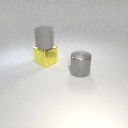
large gray metal cylinder in front of large yellow metal cube